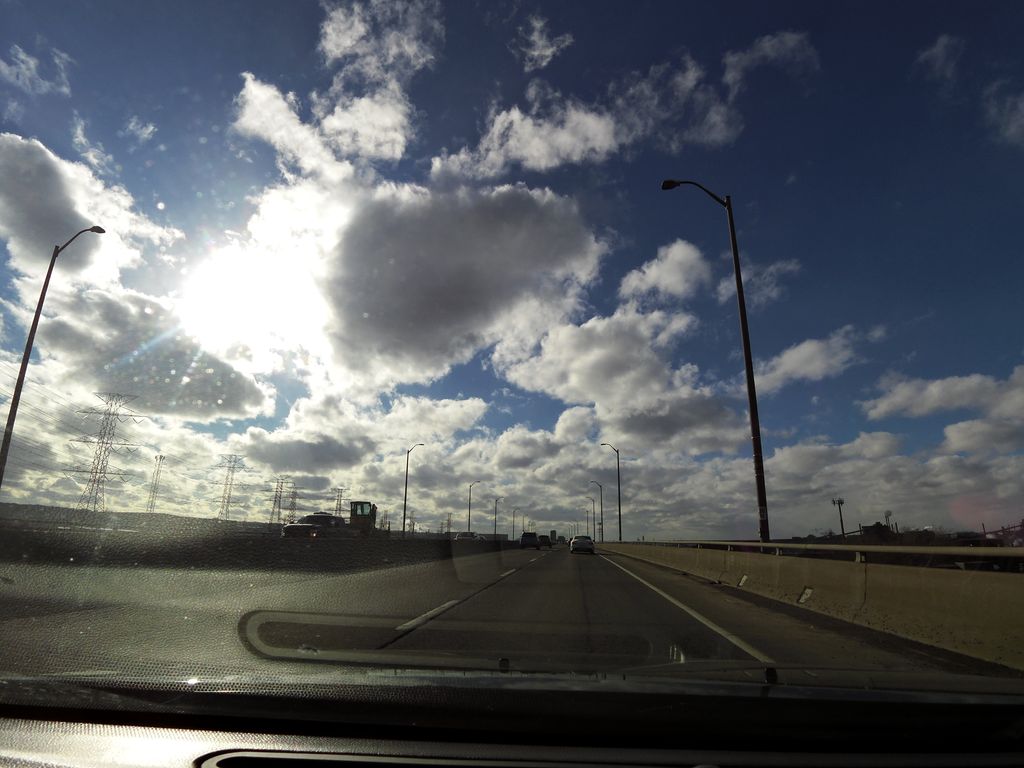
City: hamilton